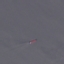
Land use / land cover: SeaLake